Field crop: maize
Growth stage: 2
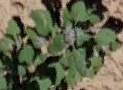
Species: chenopodium